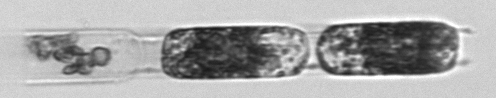
Label: Hemiaulus